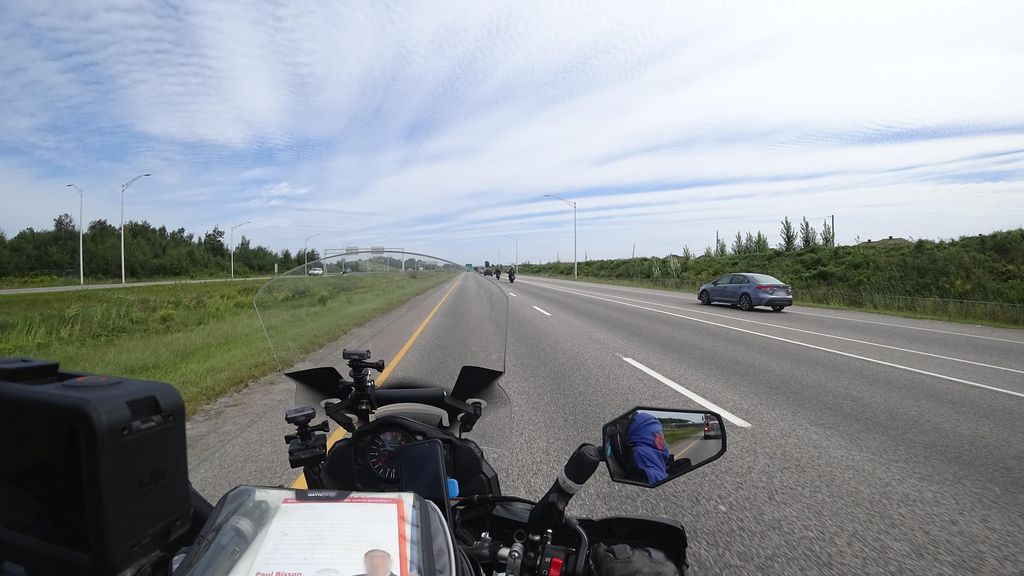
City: quebec_city